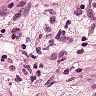
Metastatic tissue present: yes